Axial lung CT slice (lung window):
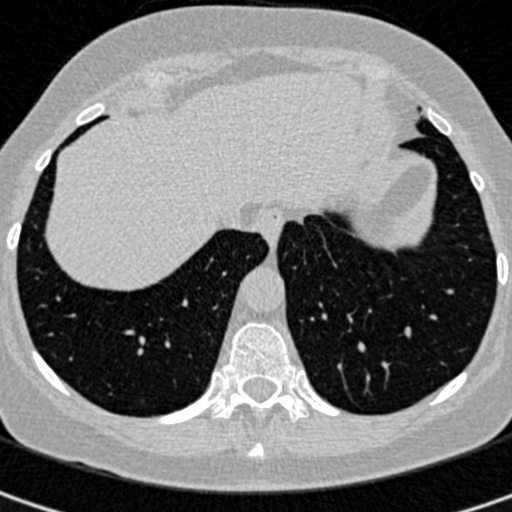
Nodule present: no